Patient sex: M
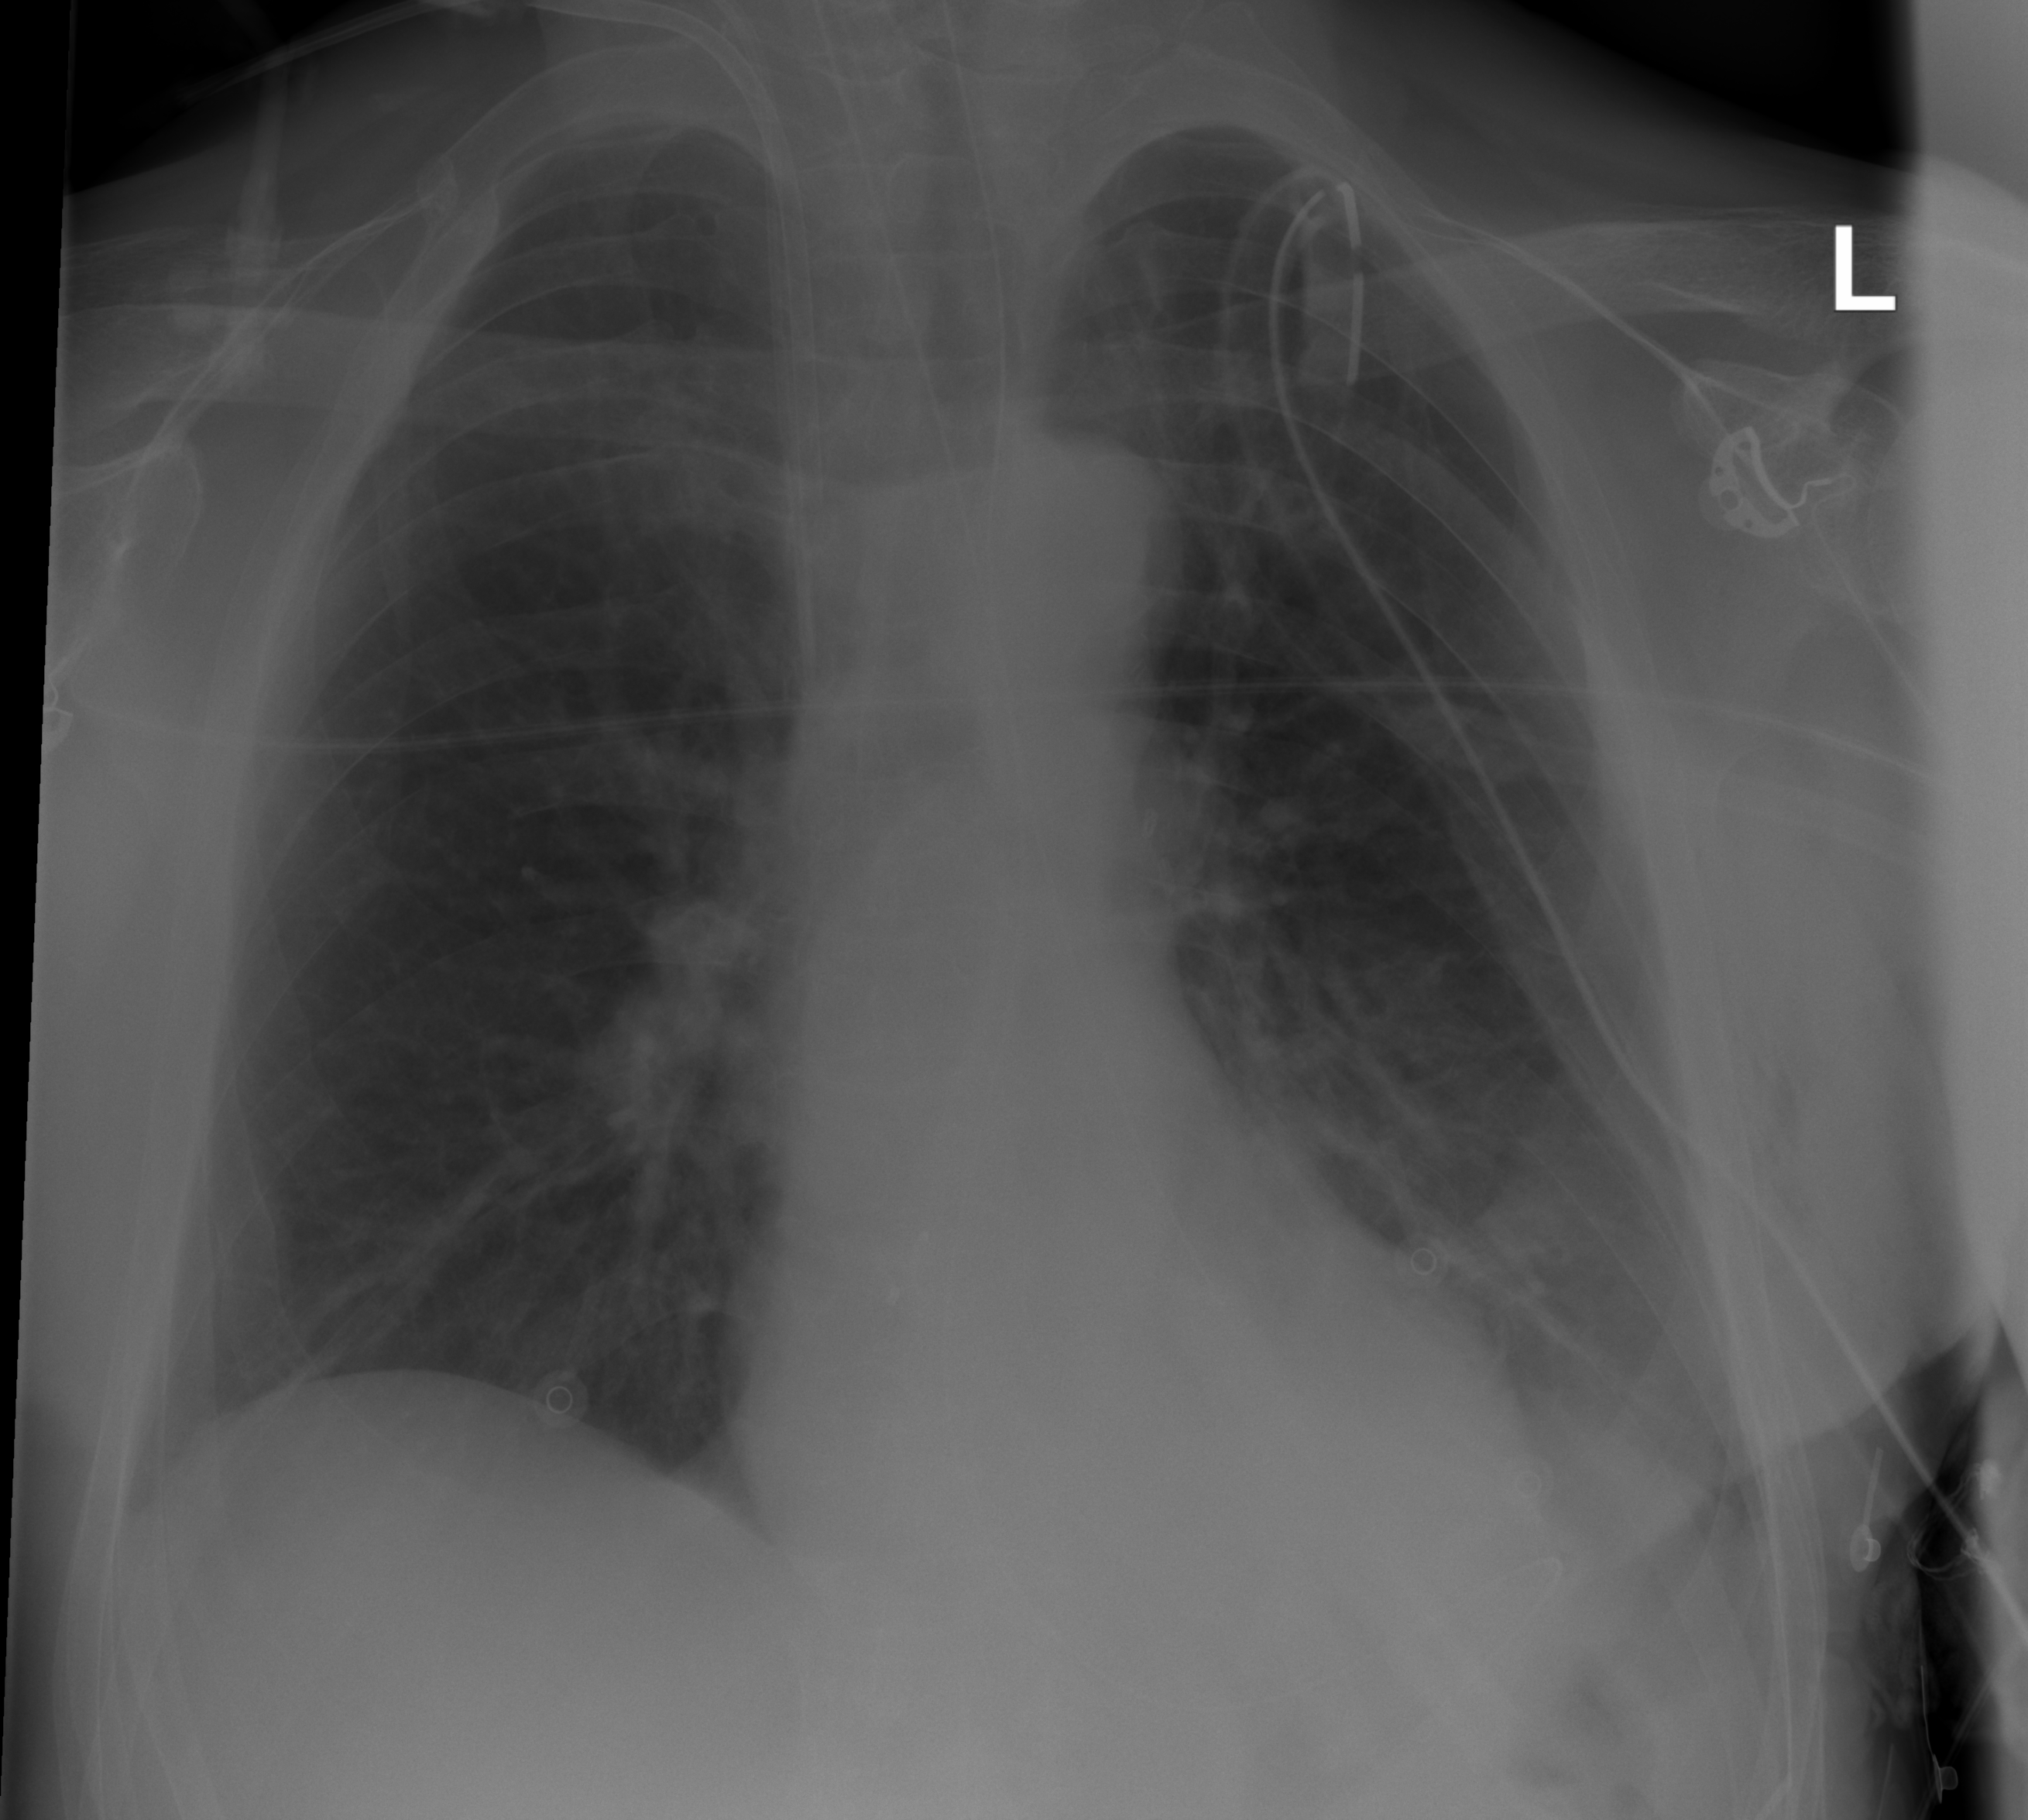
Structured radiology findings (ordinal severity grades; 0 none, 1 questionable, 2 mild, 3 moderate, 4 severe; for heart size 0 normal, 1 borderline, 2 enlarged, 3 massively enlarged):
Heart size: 0
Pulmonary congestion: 0
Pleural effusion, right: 0
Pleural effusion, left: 2
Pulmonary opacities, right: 0
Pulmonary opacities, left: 0
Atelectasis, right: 0
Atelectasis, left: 2